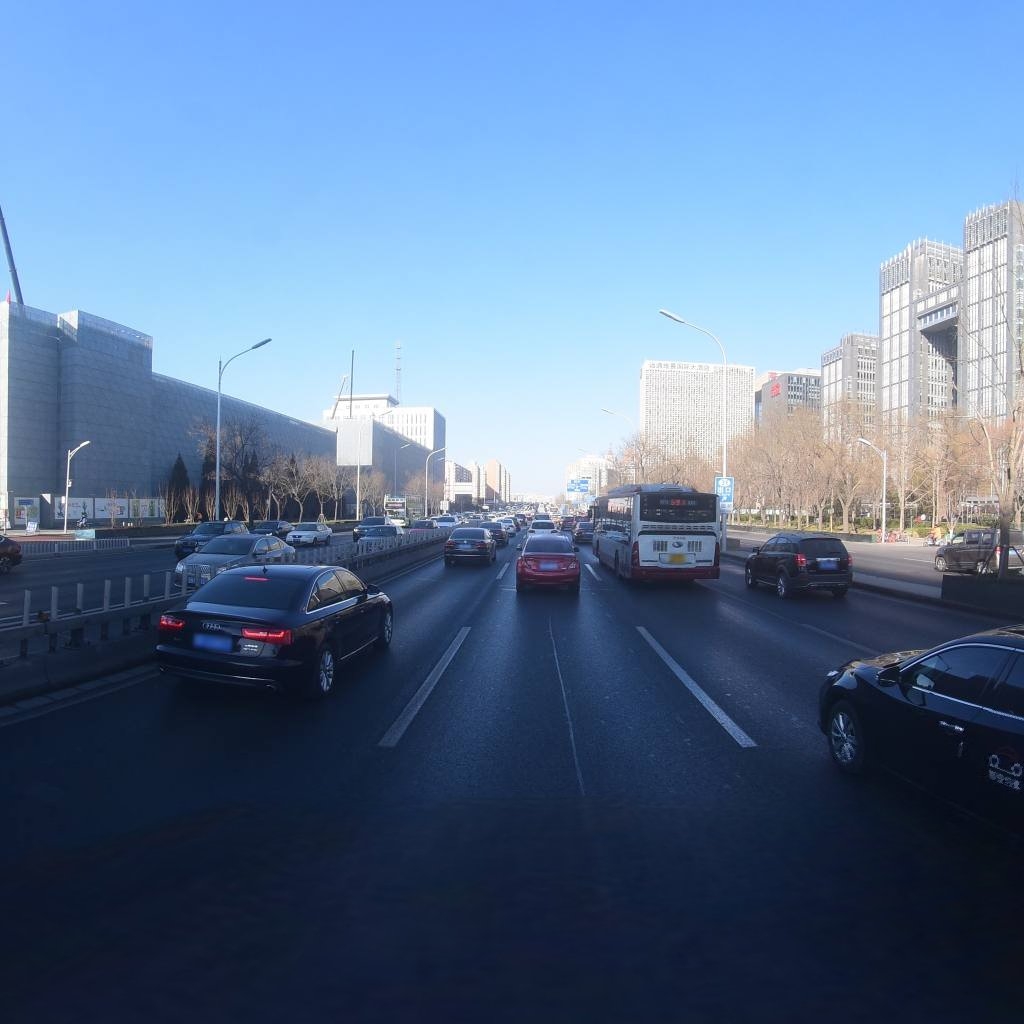
Region: Xicheng
Road damage annotations: longitudinal patch, longitudinal patch